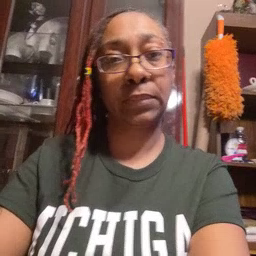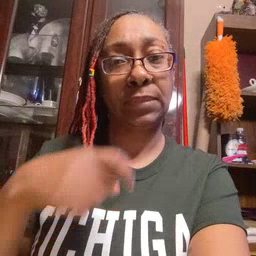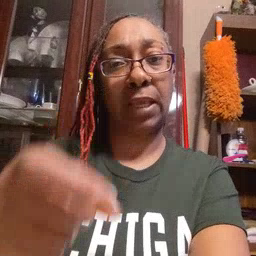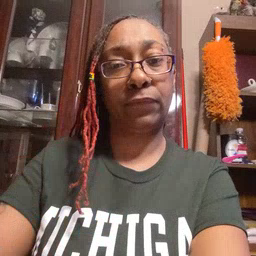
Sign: gift